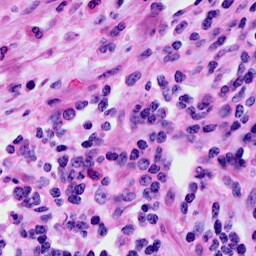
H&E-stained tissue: Cervix